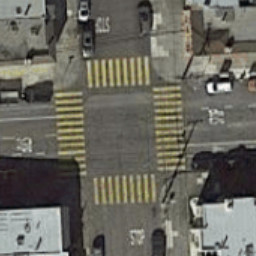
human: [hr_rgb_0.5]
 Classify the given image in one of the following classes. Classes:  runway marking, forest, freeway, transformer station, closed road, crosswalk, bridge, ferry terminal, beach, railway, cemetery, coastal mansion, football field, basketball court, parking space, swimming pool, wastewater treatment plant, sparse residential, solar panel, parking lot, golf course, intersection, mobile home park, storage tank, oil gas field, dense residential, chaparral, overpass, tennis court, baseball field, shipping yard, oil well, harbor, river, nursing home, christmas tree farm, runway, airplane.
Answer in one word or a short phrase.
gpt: crosswalk